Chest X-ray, PA view. Patient: 43 years old, sex F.
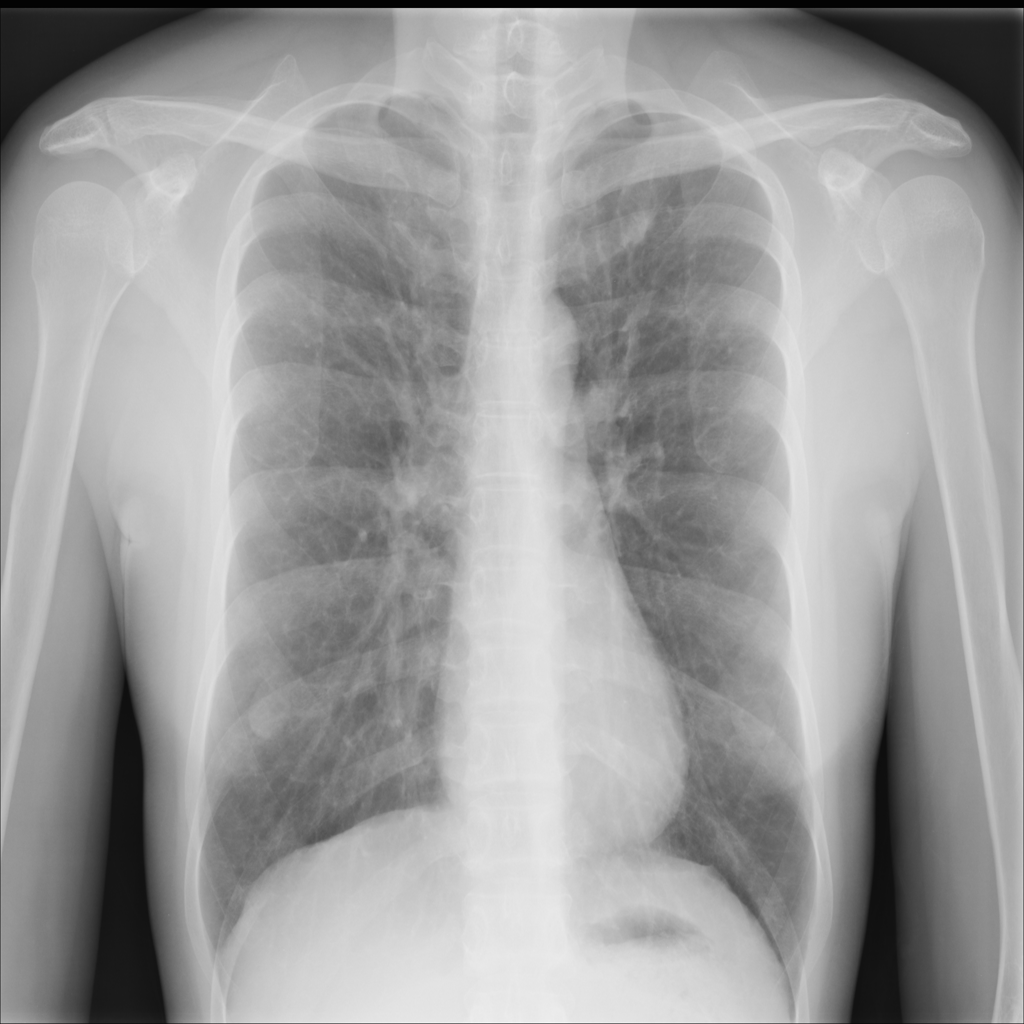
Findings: No Finding